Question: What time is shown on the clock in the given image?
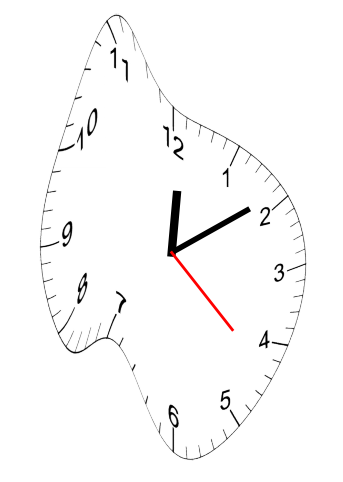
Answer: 12:09:22